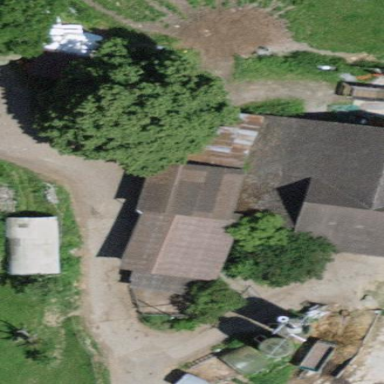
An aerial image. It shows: Barn.